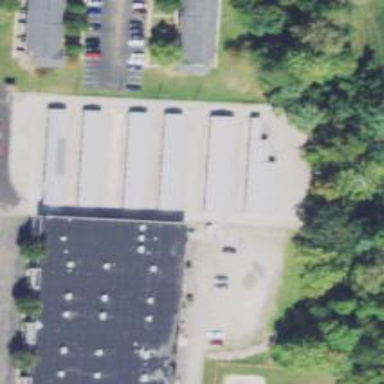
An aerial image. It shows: Storage rental shop.